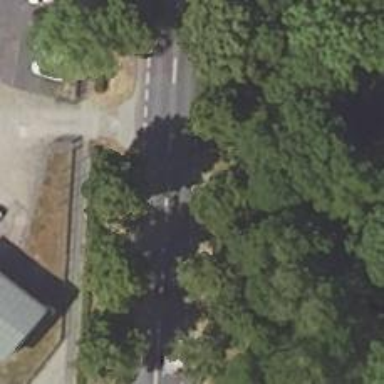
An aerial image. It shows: Secondary road with asphalt surface and designated cycle lane.